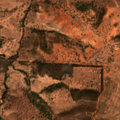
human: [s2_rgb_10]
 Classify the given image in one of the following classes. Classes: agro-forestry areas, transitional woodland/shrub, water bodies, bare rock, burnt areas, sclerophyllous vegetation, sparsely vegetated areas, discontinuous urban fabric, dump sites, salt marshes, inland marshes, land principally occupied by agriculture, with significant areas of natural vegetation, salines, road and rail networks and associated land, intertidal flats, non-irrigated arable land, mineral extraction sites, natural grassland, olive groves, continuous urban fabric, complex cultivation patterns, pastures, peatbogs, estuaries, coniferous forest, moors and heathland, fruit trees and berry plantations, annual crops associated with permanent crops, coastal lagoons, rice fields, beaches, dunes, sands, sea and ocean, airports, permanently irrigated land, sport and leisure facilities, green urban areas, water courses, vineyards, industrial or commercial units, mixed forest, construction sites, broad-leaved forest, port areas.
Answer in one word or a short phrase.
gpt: pastures, agro-forestry areas, transitional woodland/shrub